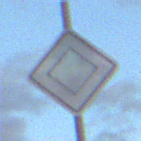
Verkehrszeichen: Vorfahrtsstrasse
Umgebung: Outdoor, Nature
Tageszeit: SunriseSunset
Wetter: PartlyCloudy
Licht: Natural
Jahreszeit: NotSpecified
Kontrast: LowContrast